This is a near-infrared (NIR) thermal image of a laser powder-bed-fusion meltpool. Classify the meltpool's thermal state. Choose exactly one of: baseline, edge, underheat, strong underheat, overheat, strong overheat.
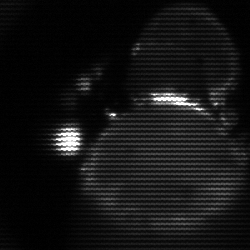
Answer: edge